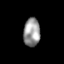
Tissue: skin
Cell type: Others
Senescence score: 0.7061
Nuclear area (px): 466
Mean DAPI intensity: 150.251